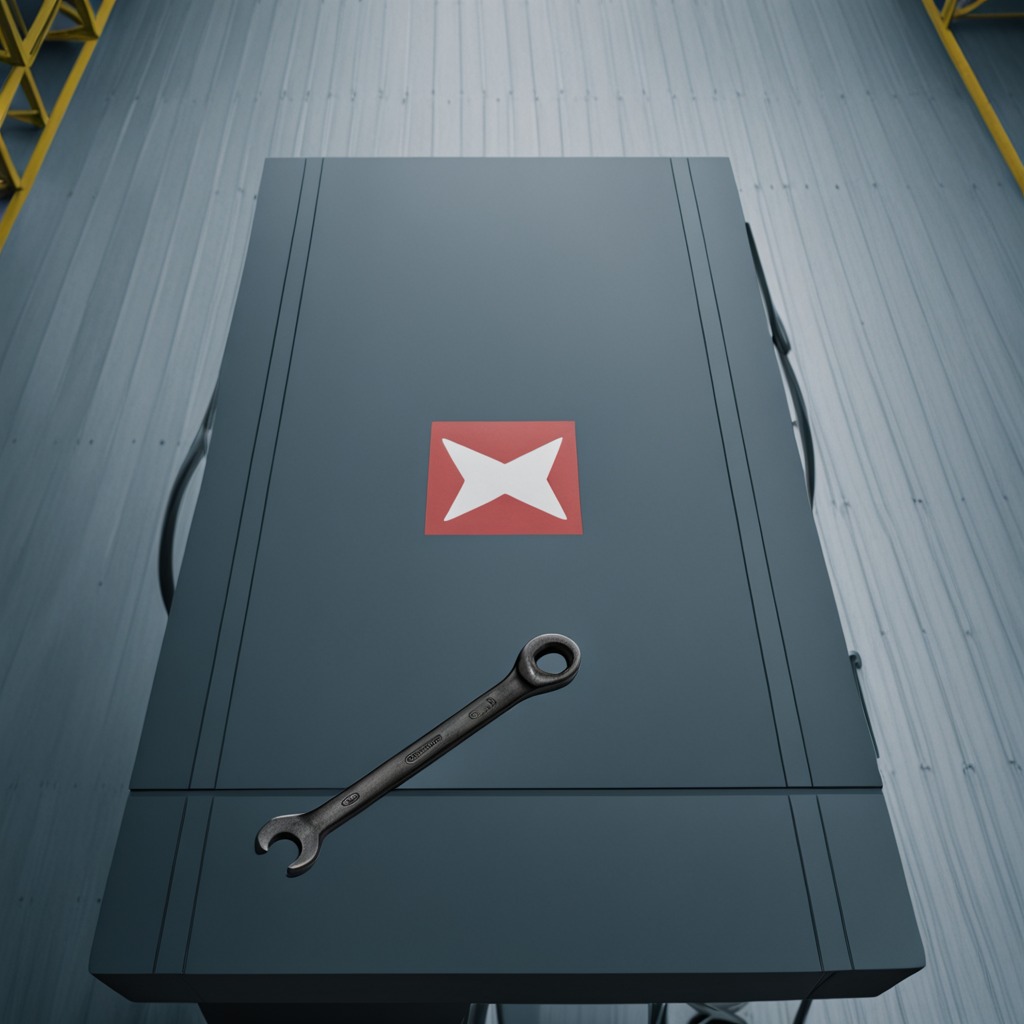
A wrench is lying on the toolbox surface in an airplane hangar workshop.